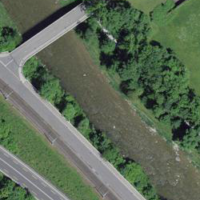
EUNIS habitat code: 15
Species observed at this site:
Cinclus cinclus